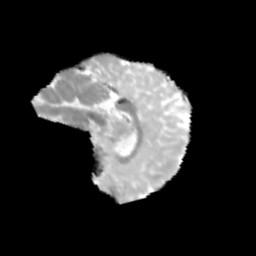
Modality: MD
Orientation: sagittal
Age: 11
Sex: female
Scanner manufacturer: siemens
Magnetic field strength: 3 T
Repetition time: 3.8 s
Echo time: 0.07 s